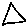
Label: triangle